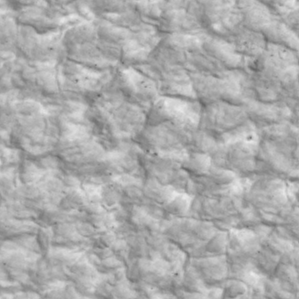
Label: non_frost